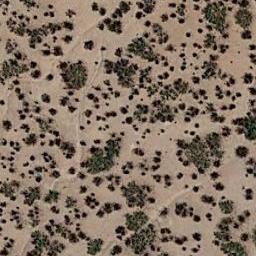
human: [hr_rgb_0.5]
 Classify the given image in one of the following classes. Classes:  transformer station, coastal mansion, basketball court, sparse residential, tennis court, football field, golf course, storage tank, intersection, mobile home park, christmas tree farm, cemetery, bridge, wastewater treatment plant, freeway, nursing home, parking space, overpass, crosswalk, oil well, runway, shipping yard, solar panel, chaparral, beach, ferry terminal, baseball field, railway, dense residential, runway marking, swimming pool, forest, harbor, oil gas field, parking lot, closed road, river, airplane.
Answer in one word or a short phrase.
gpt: chaparral